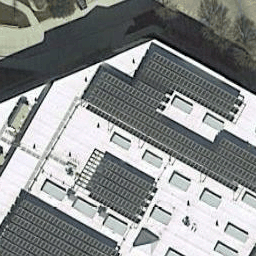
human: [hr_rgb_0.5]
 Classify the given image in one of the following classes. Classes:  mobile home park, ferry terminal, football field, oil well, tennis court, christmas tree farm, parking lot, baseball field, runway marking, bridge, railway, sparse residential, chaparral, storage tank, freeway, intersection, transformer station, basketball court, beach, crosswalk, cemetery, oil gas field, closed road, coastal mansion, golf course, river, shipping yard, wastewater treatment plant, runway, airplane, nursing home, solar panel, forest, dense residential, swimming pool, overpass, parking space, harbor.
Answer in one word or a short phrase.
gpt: solar panel